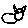
Label: cat